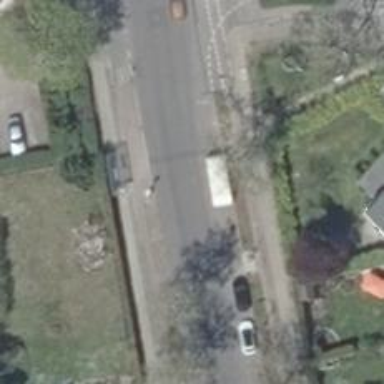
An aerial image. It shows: Residential road with asphalt surface. There are sidewalks on both sides and cycle track on both sides as well.